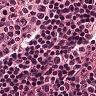
Metastatic tissue present: no